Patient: sex F, age 61
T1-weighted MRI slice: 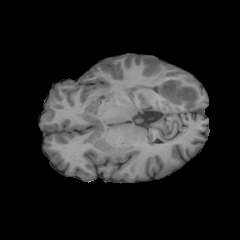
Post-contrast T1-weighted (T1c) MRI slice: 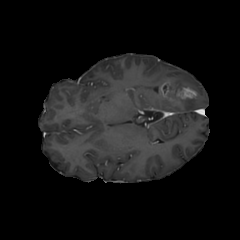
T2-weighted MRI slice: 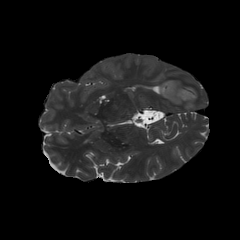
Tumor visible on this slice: yes
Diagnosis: Glioblastoma, IDH-wildtype
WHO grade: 4